Question: I am using the following plugin
abecoffman/birthdaypicker
This generates the following html code automatically
'''
<fieldset class='birthday-picker'>
<select class='birth-year' name='birth[year]'></select>
<select class='birth-month' name='birth[month]'></select>
<select class='birth-day' name='birth[day]'></select>
<input type='hidden' name='birthdate' />
</fieldset>
'''
it looks like following. I want all the select boxes in a single row.Did anybody came across similar situation.

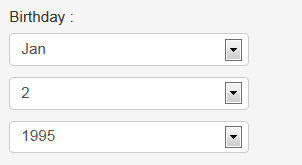
Answer: How about:
'''
.birthday-picker select
{
display: inline-block;
}
'''